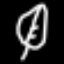
Label: leaf